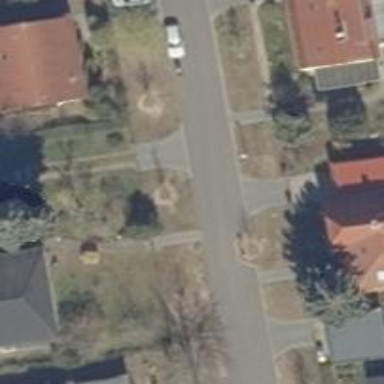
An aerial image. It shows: Traffic calming feature called choker.